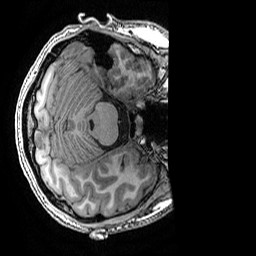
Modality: T1w
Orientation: axial
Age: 21
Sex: male
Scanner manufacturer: ge
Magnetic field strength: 3 T
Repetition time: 0.007 s
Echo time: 0.00342 s